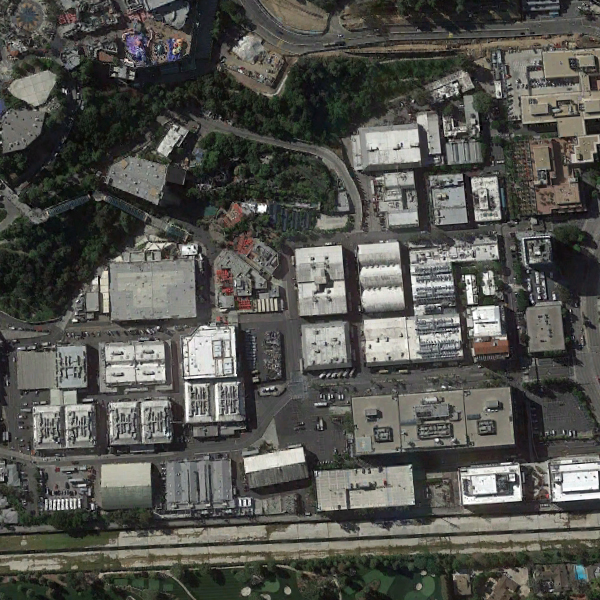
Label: Industrial